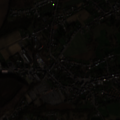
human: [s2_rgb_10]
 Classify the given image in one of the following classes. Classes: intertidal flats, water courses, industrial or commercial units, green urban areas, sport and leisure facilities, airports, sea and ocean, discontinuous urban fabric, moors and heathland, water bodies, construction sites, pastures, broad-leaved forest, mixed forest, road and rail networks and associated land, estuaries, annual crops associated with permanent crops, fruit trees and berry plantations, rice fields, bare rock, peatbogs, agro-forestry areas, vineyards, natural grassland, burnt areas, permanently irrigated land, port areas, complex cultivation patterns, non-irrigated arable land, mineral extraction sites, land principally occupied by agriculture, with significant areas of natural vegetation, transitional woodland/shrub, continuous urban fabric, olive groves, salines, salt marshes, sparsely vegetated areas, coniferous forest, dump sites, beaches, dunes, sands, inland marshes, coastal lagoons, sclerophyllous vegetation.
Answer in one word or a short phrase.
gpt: discontinuous urban fabric, industrial or commercial units, non-irrigated arable land, complex cultivation patterns, land principally occupied by agriculture, with significant areas of natural vegetation, moors and heathland